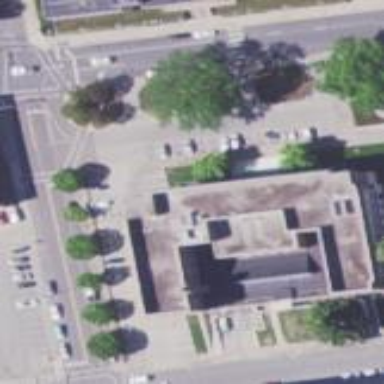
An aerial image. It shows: Government office building that serves as courthouse.